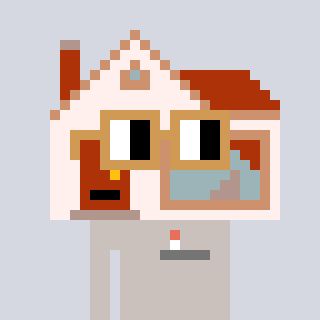
a pixel art character with square brown glasses, a house-shaped head and a foggrey-colored body on a cool background